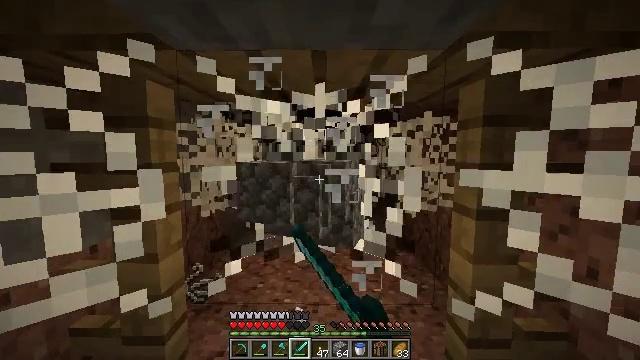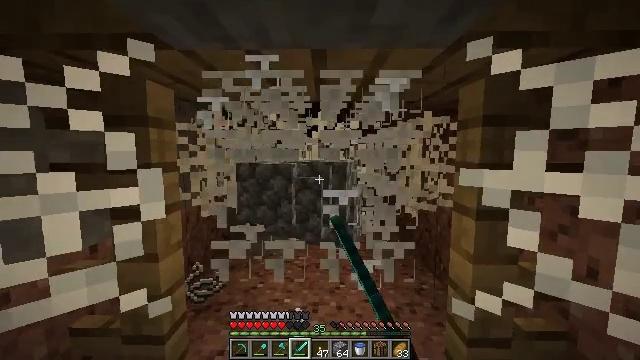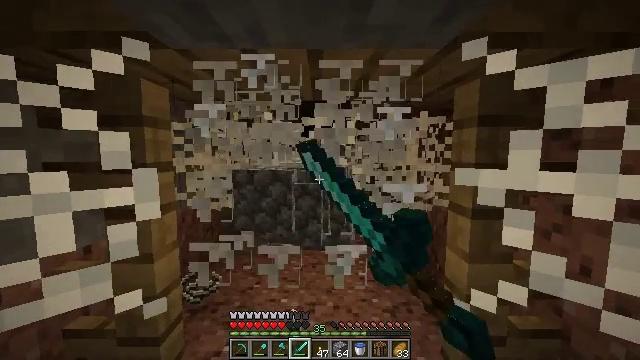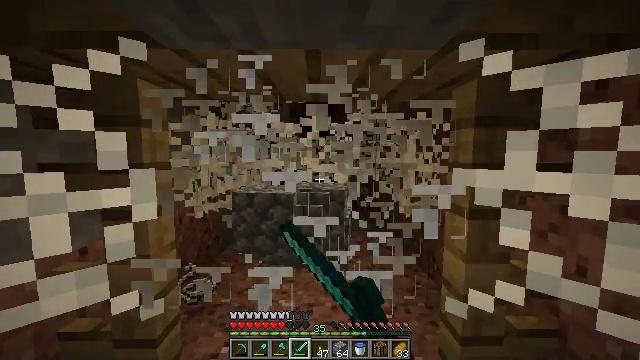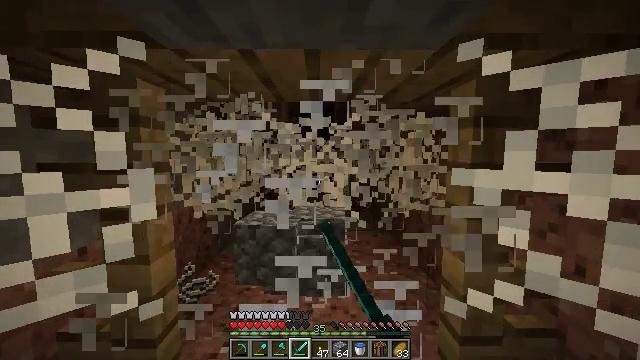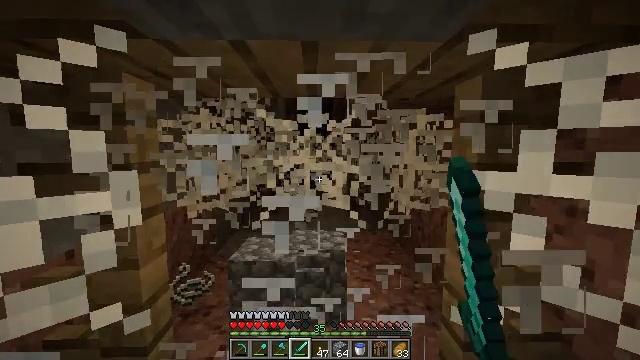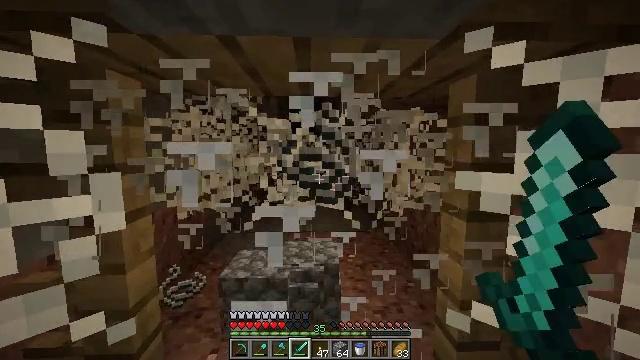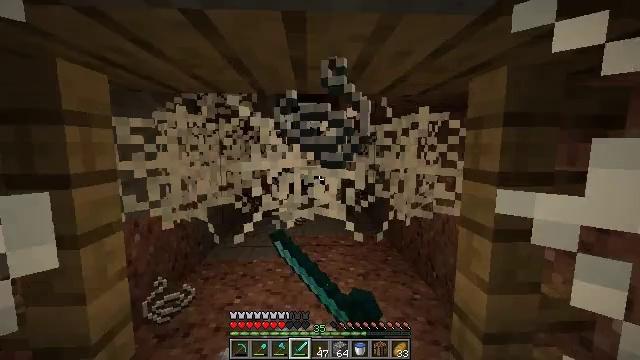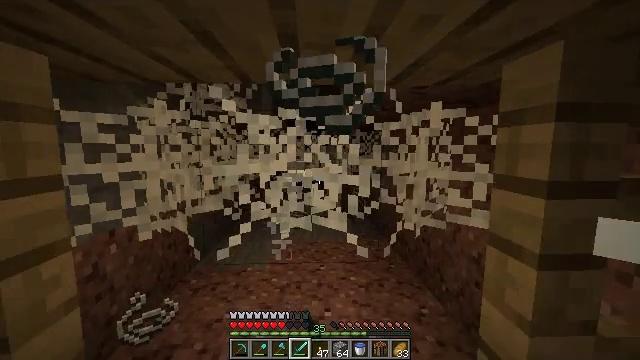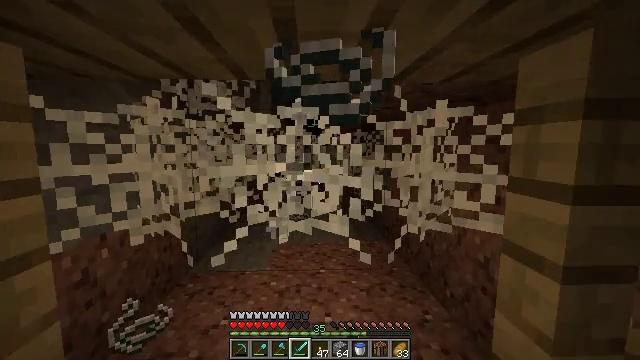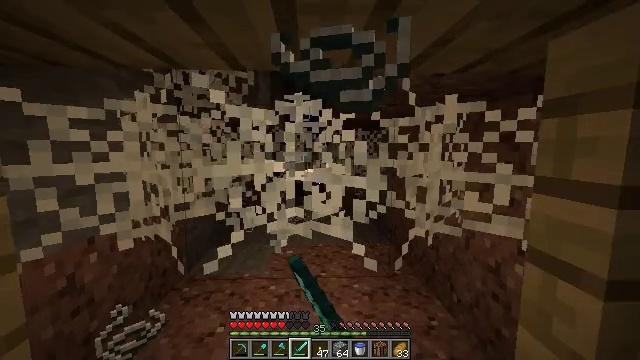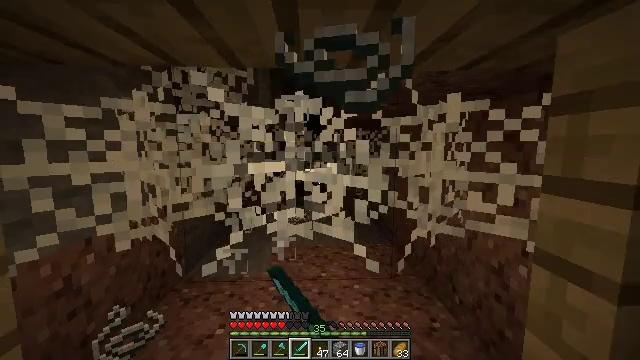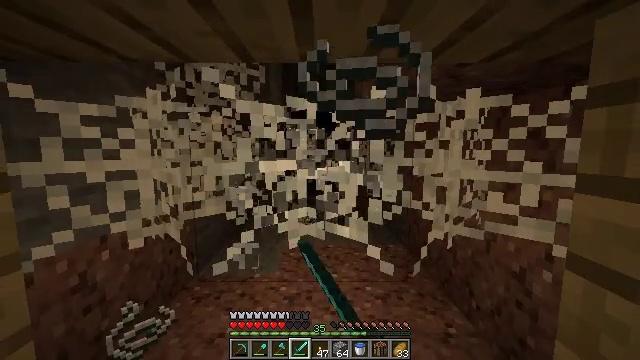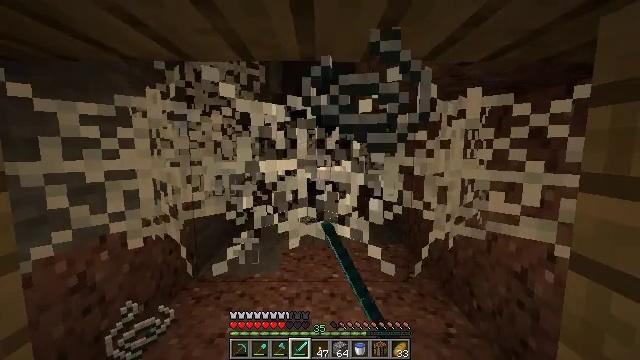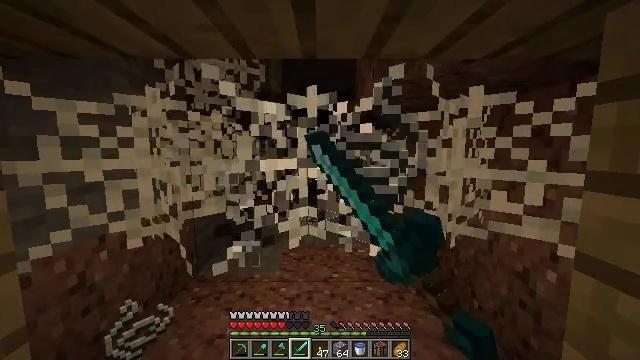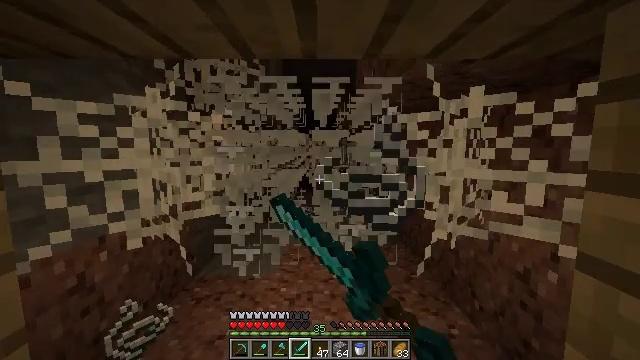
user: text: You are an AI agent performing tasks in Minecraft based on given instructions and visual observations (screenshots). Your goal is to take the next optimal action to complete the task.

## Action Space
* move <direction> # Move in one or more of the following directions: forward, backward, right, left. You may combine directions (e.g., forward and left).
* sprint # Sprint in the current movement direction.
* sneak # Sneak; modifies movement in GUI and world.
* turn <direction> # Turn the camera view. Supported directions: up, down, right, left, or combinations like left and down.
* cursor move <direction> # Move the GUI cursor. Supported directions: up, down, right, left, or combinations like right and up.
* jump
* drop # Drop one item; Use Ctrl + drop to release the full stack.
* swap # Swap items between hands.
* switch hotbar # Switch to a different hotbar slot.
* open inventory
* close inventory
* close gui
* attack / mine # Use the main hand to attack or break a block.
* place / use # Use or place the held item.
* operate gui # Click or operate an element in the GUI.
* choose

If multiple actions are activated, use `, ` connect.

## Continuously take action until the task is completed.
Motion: motion action
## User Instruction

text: Break the cobweb with a sword.
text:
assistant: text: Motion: attack / mine
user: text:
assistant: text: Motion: attack / mine
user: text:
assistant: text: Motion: attack / mine
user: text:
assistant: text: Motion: attack / mine
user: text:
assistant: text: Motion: move forward, attack / mine
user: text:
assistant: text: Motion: move forward, turn right, attack / mine
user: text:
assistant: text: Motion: move forward, attack / mine
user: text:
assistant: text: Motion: move forward, attack / mine
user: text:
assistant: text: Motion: attack / mine
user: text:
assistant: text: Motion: attack / mine
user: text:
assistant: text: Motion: attack / mine
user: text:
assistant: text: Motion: turn left, attack / mine
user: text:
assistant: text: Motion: attack / mine
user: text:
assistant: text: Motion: attack / mine
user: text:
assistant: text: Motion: attack / mine
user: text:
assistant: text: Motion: attack / mine
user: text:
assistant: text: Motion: attack / mine
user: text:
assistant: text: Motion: attack / mine
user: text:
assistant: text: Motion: move forward, attack / mine
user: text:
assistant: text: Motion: move forward, attack / mine
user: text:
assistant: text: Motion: move forward, attack / mine
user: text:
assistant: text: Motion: move forward, attack / mine
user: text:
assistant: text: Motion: attack / mine
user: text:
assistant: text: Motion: attack / mine
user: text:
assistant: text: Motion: attack / mine
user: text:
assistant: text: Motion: attack / mine
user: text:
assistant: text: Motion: attack / mine
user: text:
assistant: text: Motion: attack / mine
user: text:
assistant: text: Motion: attack / mine
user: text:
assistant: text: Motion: attack / mine